A time-domain waveform of one vibration snapshot from a rolling-element bearing is shown. Diagnose the bearing from this image, choosing from: normal, inner_race, outer_race, ball.
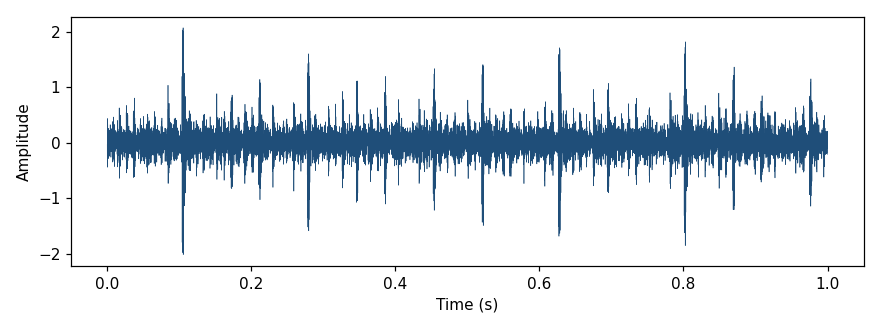
Answer: outer_race